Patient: sex M, age 24
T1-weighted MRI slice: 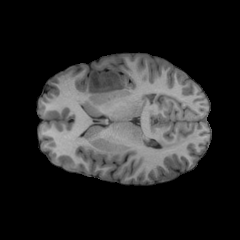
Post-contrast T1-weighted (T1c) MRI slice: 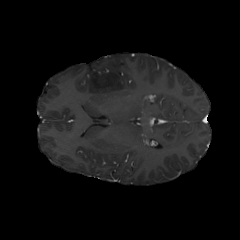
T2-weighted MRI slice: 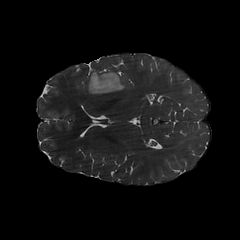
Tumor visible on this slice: yes
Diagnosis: Astrocytoma, IDH-mutant
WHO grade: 2